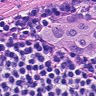
Metastatic tissue present: yes